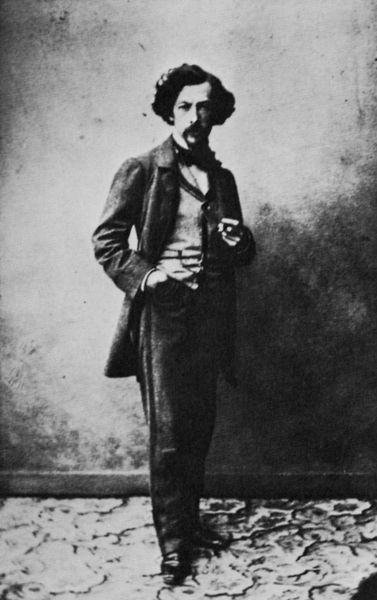
Titel: Porträt des Photographen Gustave Le Gray
Künstler: Französischer Photograph
Schlagwörter: dunkel, fuß, hand, mann, schatten, weiß, frisur, geste, grau, hell, licht, schwarz, straße, blick, weg, rock, schleife, teppich, alt, anzug, bart, hemd, hose, jacke, schnurrbart, wand, kragen, stehen, bildnis, hände, portrait, porträt, boden, haare, mantel, pose, stehend, musiker, frontal, locke, locken, scheitel, bein, haltung, schuhe, mauer, frack, pfeife, rauchen, zigarre, dichter, streng, finster, maler, streifen, knie, fliege, gehrock, revers, weste, foto, fotografie, photographie, schwarz weiss, künstler, schriftsteller, posieren, photo, rauchend, lässig, hosentasche, teppicht, spielbein, standbein, aufnahme, studio, leger, balzac, standspielbein, zigarre rauchens, steinboden#langer rock, helle weste, halblange haare, künsler